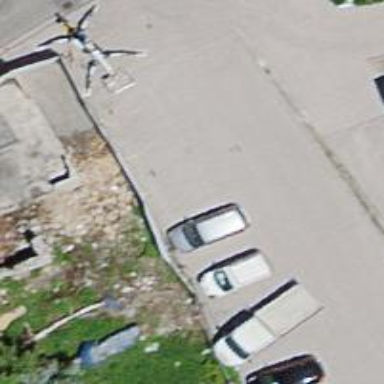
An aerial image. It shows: Street side parking area.